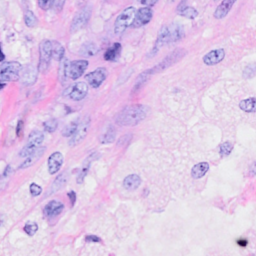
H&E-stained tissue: Breast